Field crop: maize
Growth stage: 2
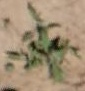
Species: atriplex